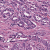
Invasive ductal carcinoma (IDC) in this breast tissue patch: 1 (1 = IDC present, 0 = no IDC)